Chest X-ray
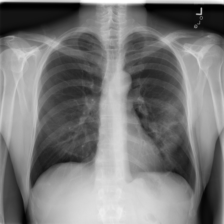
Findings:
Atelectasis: negative
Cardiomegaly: negative
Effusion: negative
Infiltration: negative
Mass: negative
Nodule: negative
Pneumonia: negative
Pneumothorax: negative
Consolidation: negative
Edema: negative
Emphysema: negative
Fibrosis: negative
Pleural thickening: negative
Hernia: negative